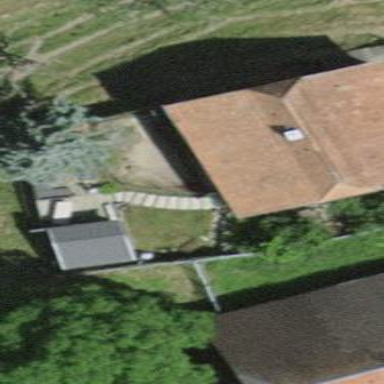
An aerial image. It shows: Simple and straightforward house.